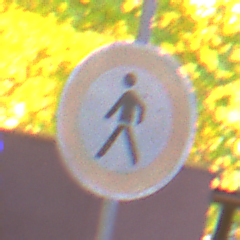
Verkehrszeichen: VerbotFussgaenger
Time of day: Night
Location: Outdoor (Urban)
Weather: PartlyCloudy
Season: NotSpecified
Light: Natural